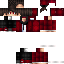
A male human skin with dark skin, wearing brown long hair dressed in a red hoodie and red pants, featuring a closed mouth.